Field crop: tomato
Growth stage: 1
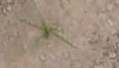
Species: cyperus